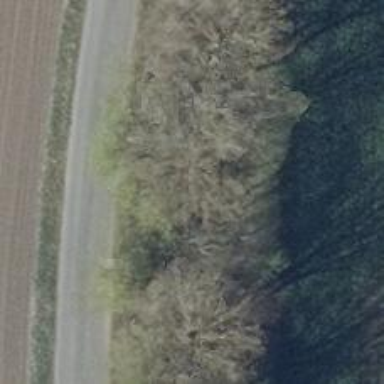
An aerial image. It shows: Row of trees in natural setting.